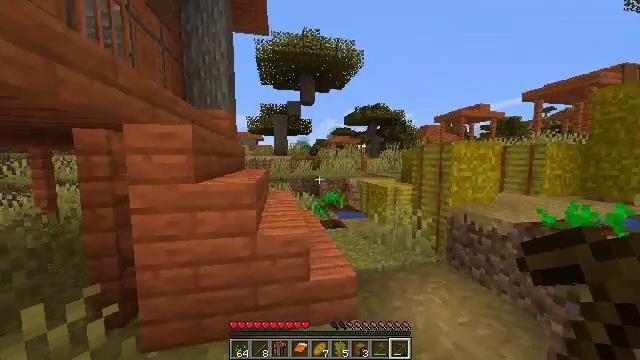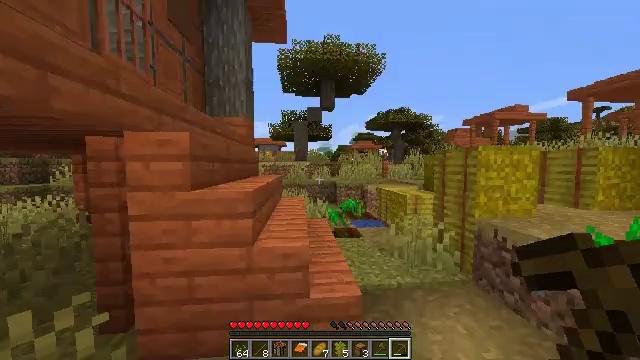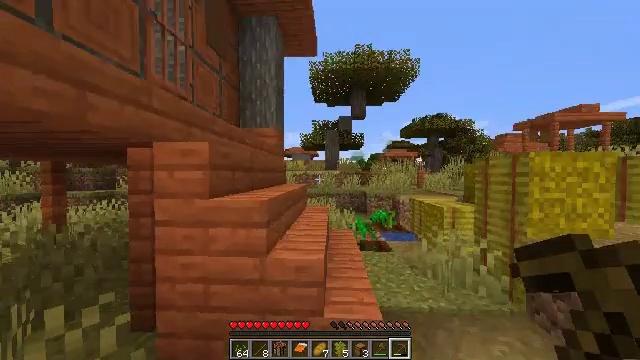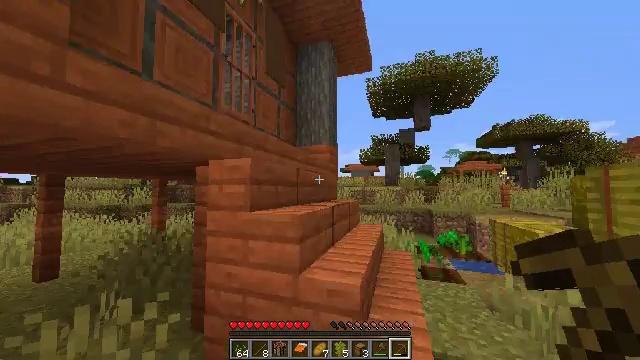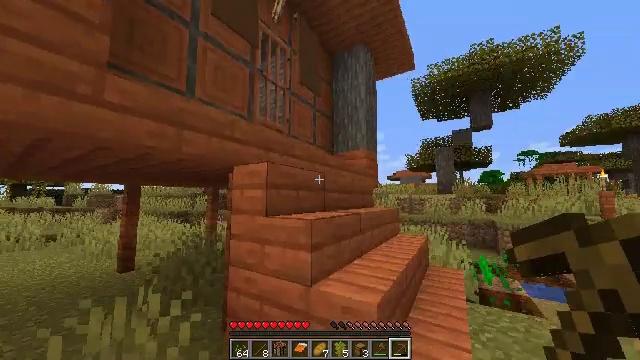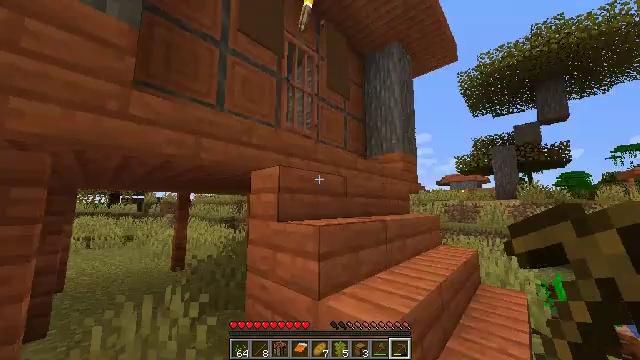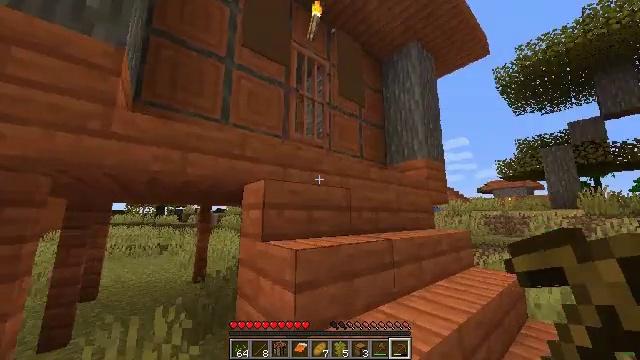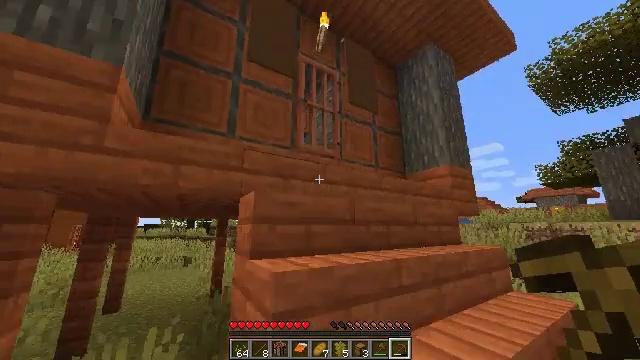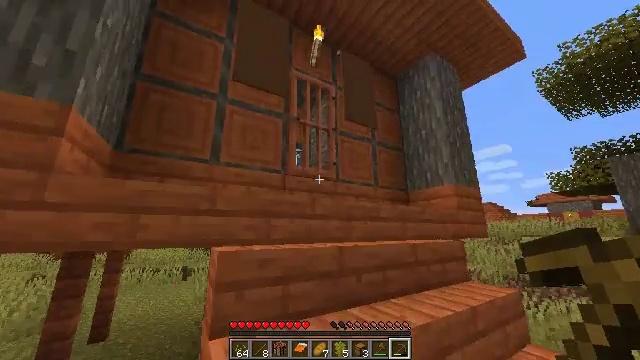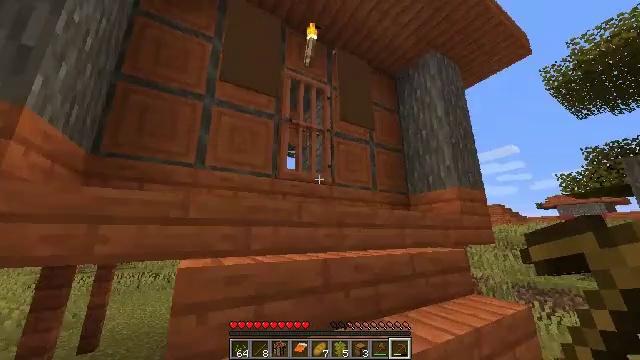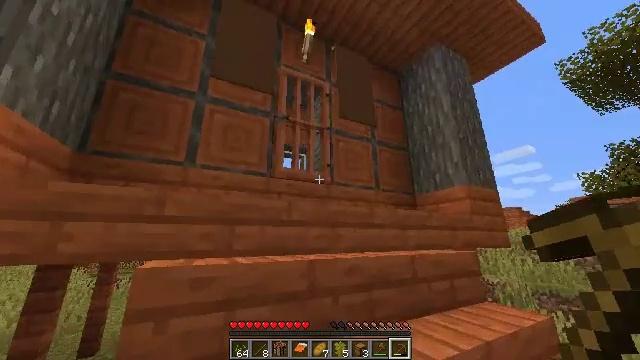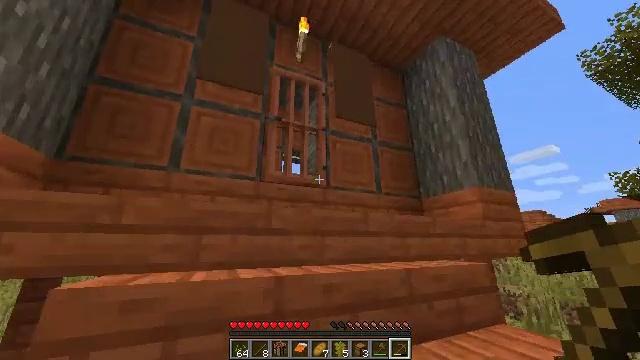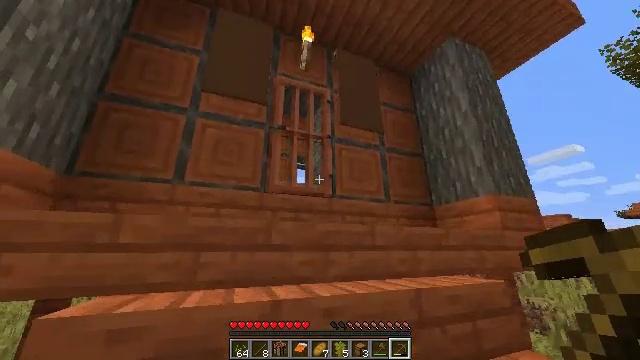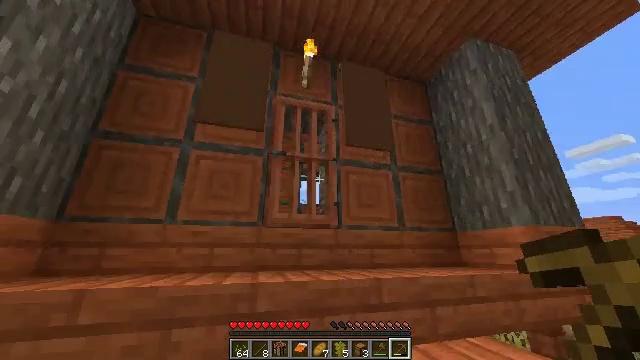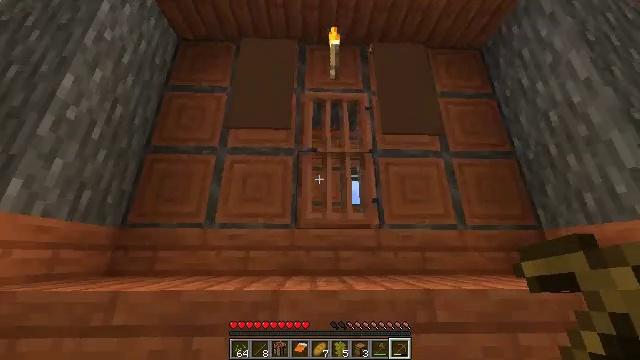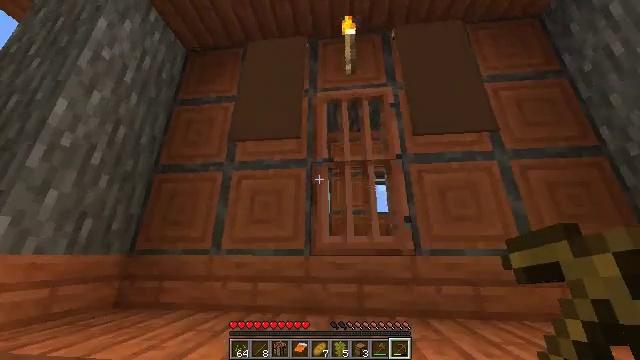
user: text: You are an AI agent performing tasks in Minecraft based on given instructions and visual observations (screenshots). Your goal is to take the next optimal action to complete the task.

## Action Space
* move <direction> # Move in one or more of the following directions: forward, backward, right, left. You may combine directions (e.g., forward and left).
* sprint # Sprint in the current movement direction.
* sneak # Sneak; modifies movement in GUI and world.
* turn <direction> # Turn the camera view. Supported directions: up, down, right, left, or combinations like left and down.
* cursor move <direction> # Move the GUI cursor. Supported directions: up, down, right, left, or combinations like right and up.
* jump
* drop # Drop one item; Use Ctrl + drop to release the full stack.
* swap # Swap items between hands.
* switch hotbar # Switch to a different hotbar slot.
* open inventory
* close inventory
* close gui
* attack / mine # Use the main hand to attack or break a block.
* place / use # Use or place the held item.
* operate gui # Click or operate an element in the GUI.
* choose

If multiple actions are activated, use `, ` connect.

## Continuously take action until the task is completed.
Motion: motion action
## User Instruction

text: Reclaim the cartography table for later use.
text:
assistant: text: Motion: move forward and move right, turn left and up
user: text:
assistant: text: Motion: move forward and move right, turn left and up
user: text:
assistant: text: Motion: move forward and move right, turn left and up
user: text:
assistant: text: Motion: move forward and move right, turn left and up
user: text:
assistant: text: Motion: move forward and move right, turn left and up
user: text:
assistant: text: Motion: move forward and move right, turn left and up
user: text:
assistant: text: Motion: move forward and move right, turn left and up
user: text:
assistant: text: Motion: move forward and move right, turn left
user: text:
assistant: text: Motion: move forward and move right, turn left
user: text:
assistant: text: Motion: move forward and move right, turn left and up
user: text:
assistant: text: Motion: move forward and move right, turn left and up
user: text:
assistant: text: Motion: move forward and move right, turn left and up
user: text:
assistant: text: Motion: move forward, turn left
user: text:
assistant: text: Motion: move forward, turn left
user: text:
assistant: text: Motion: move forward, turn left
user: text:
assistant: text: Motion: move forward, use / place
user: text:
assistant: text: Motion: move forward, use / place
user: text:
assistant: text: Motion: move forward, use / place
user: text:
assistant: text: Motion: move forward, turn right and down
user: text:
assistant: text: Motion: move forward, turn right and down
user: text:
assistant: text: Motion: move forward, turn right and down
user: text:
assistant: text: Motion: move forward, turn down
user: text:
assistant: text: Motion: move forward, turn left and down
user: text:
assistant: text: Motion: move forward, turn left and down
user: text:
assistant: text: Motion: move forward, turn left and down
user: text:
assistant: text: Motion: move forward, turn left and down
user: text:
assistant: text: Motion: move forward, turn left and down
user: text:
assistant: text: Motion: move forward, turn left and down
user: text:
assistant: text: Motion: move forward, turn left and down
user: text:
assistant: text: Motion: turn left and down